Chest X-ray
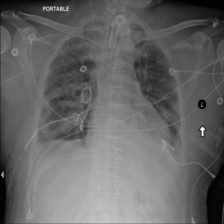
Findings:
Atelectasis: negative
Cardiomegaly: negative
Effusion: negative
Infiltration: negative
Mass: negative
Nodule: negative
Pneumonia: negative
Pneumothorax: negative
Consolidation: negative
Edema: negative
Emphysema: negative
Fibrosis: negative
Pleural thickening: negative
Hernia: negative